Question: What is the invite code?
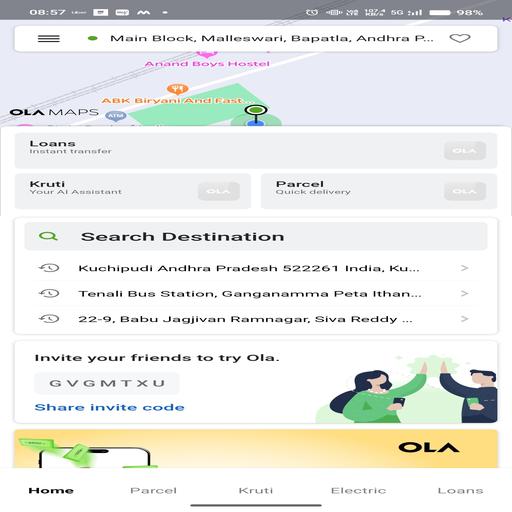
Answer: GVGMTXU